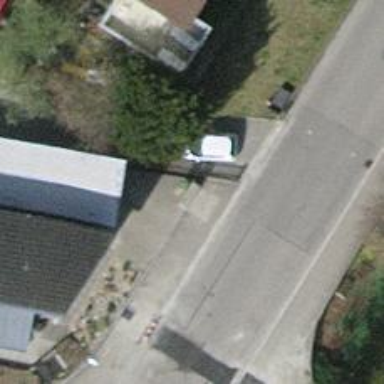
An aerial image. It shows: Street cabinet of man-made origin.